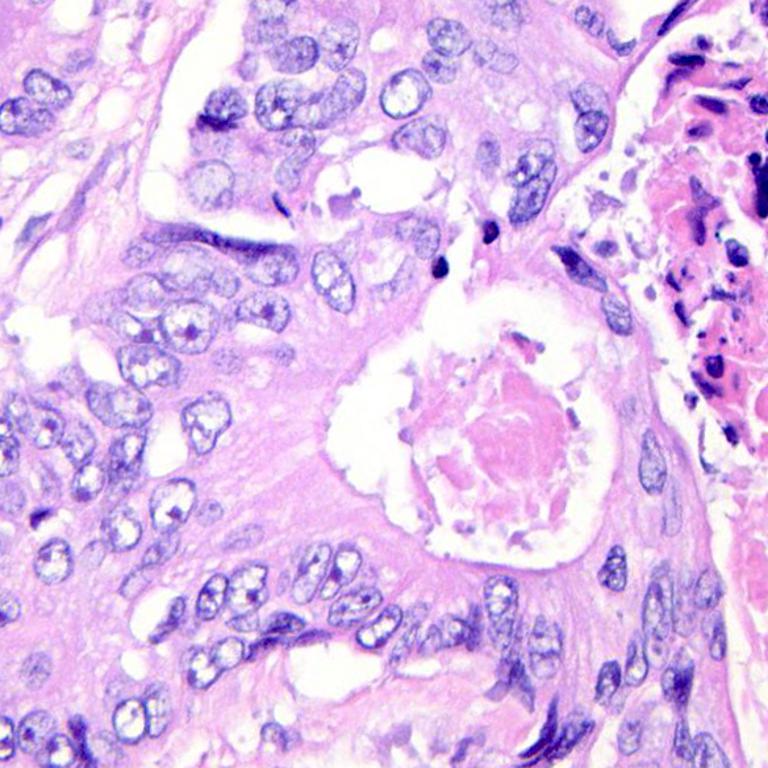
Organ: colon
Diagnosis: adenocarcinomas